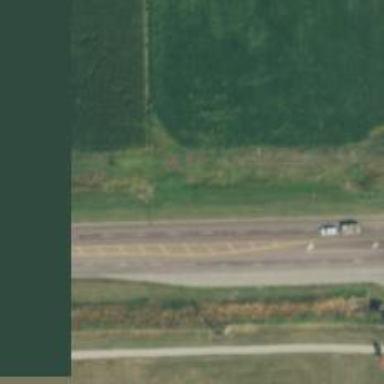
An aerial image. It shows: Trunk highway.